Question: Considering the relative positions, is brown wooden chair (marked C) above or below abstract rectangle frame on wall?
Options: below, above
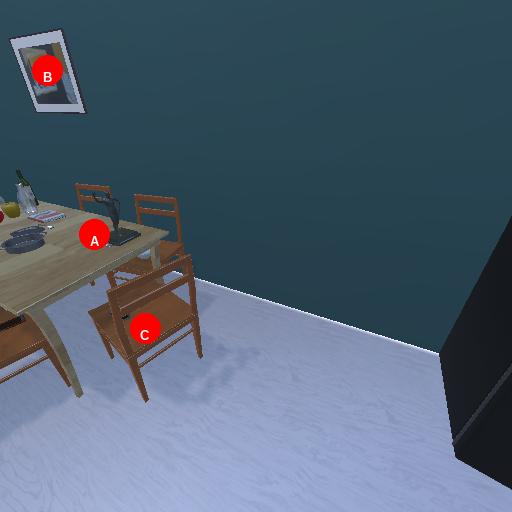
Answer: below